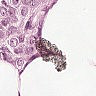
Metastatic tissue present: yes